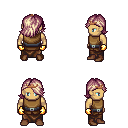
a pixel art fantasy rpg character, male body template, human, tanned skin, leather chest armor, robe skirt, white blonde swoop hairstyle, bronze tiara, gold gloves, brown shoes, four views (front, back, left, right), 2x2 character sprite sheet, small pixel art, hard edges, no anti-aliasing